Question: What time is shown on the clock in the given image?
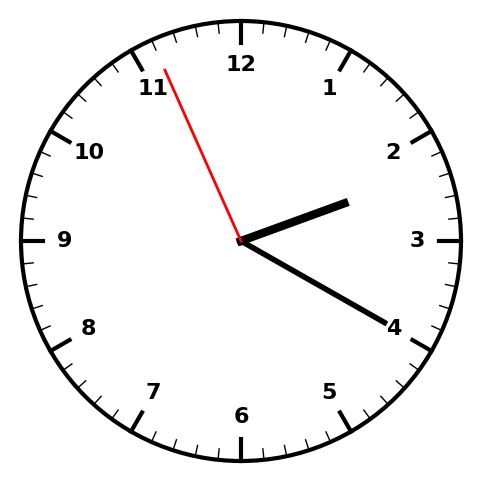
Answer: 02:19:56